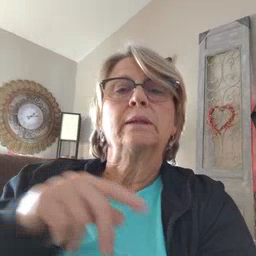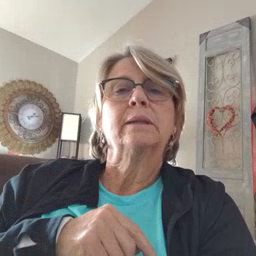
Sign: toy